Field crop: maize
Growth stage: 2
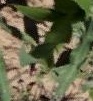
Species: maize